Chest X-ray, PA view. Patient: 33 years old, sex F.
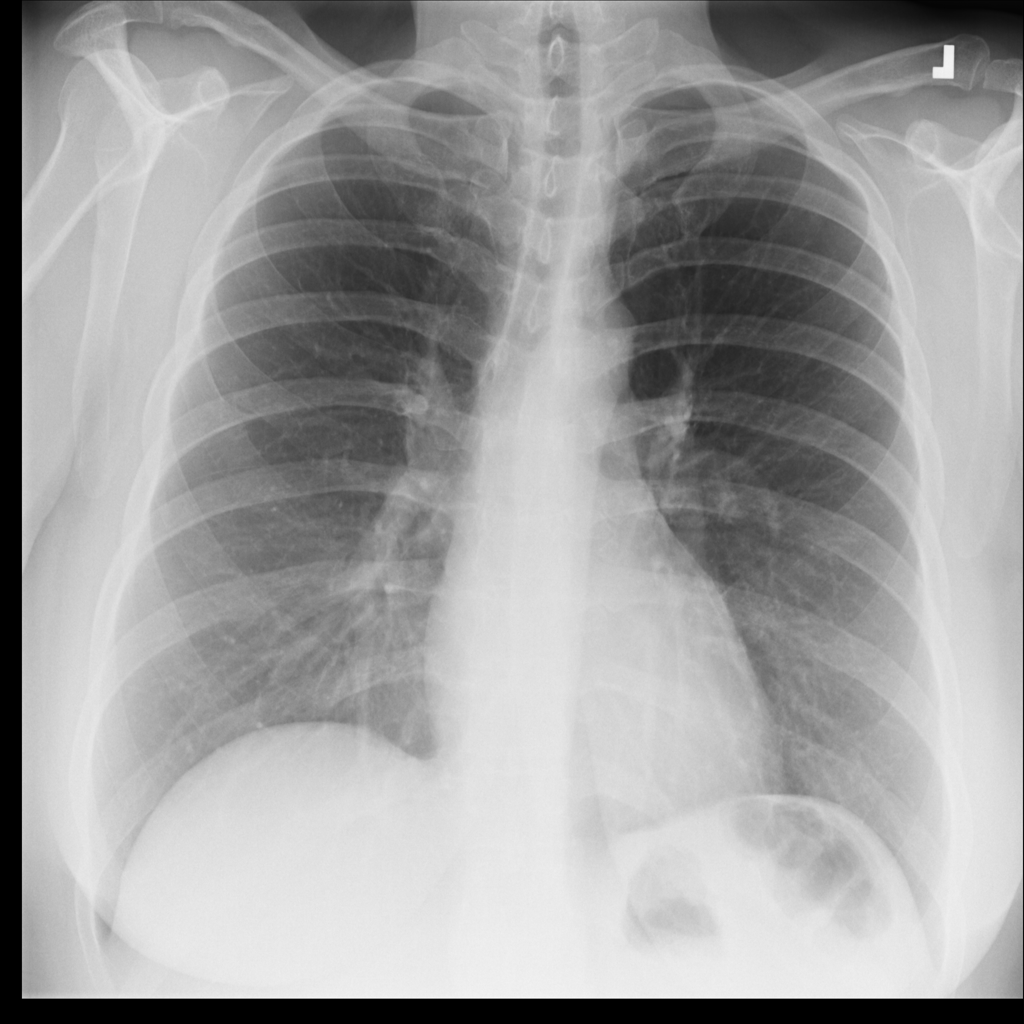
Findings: No Finding